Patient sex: F
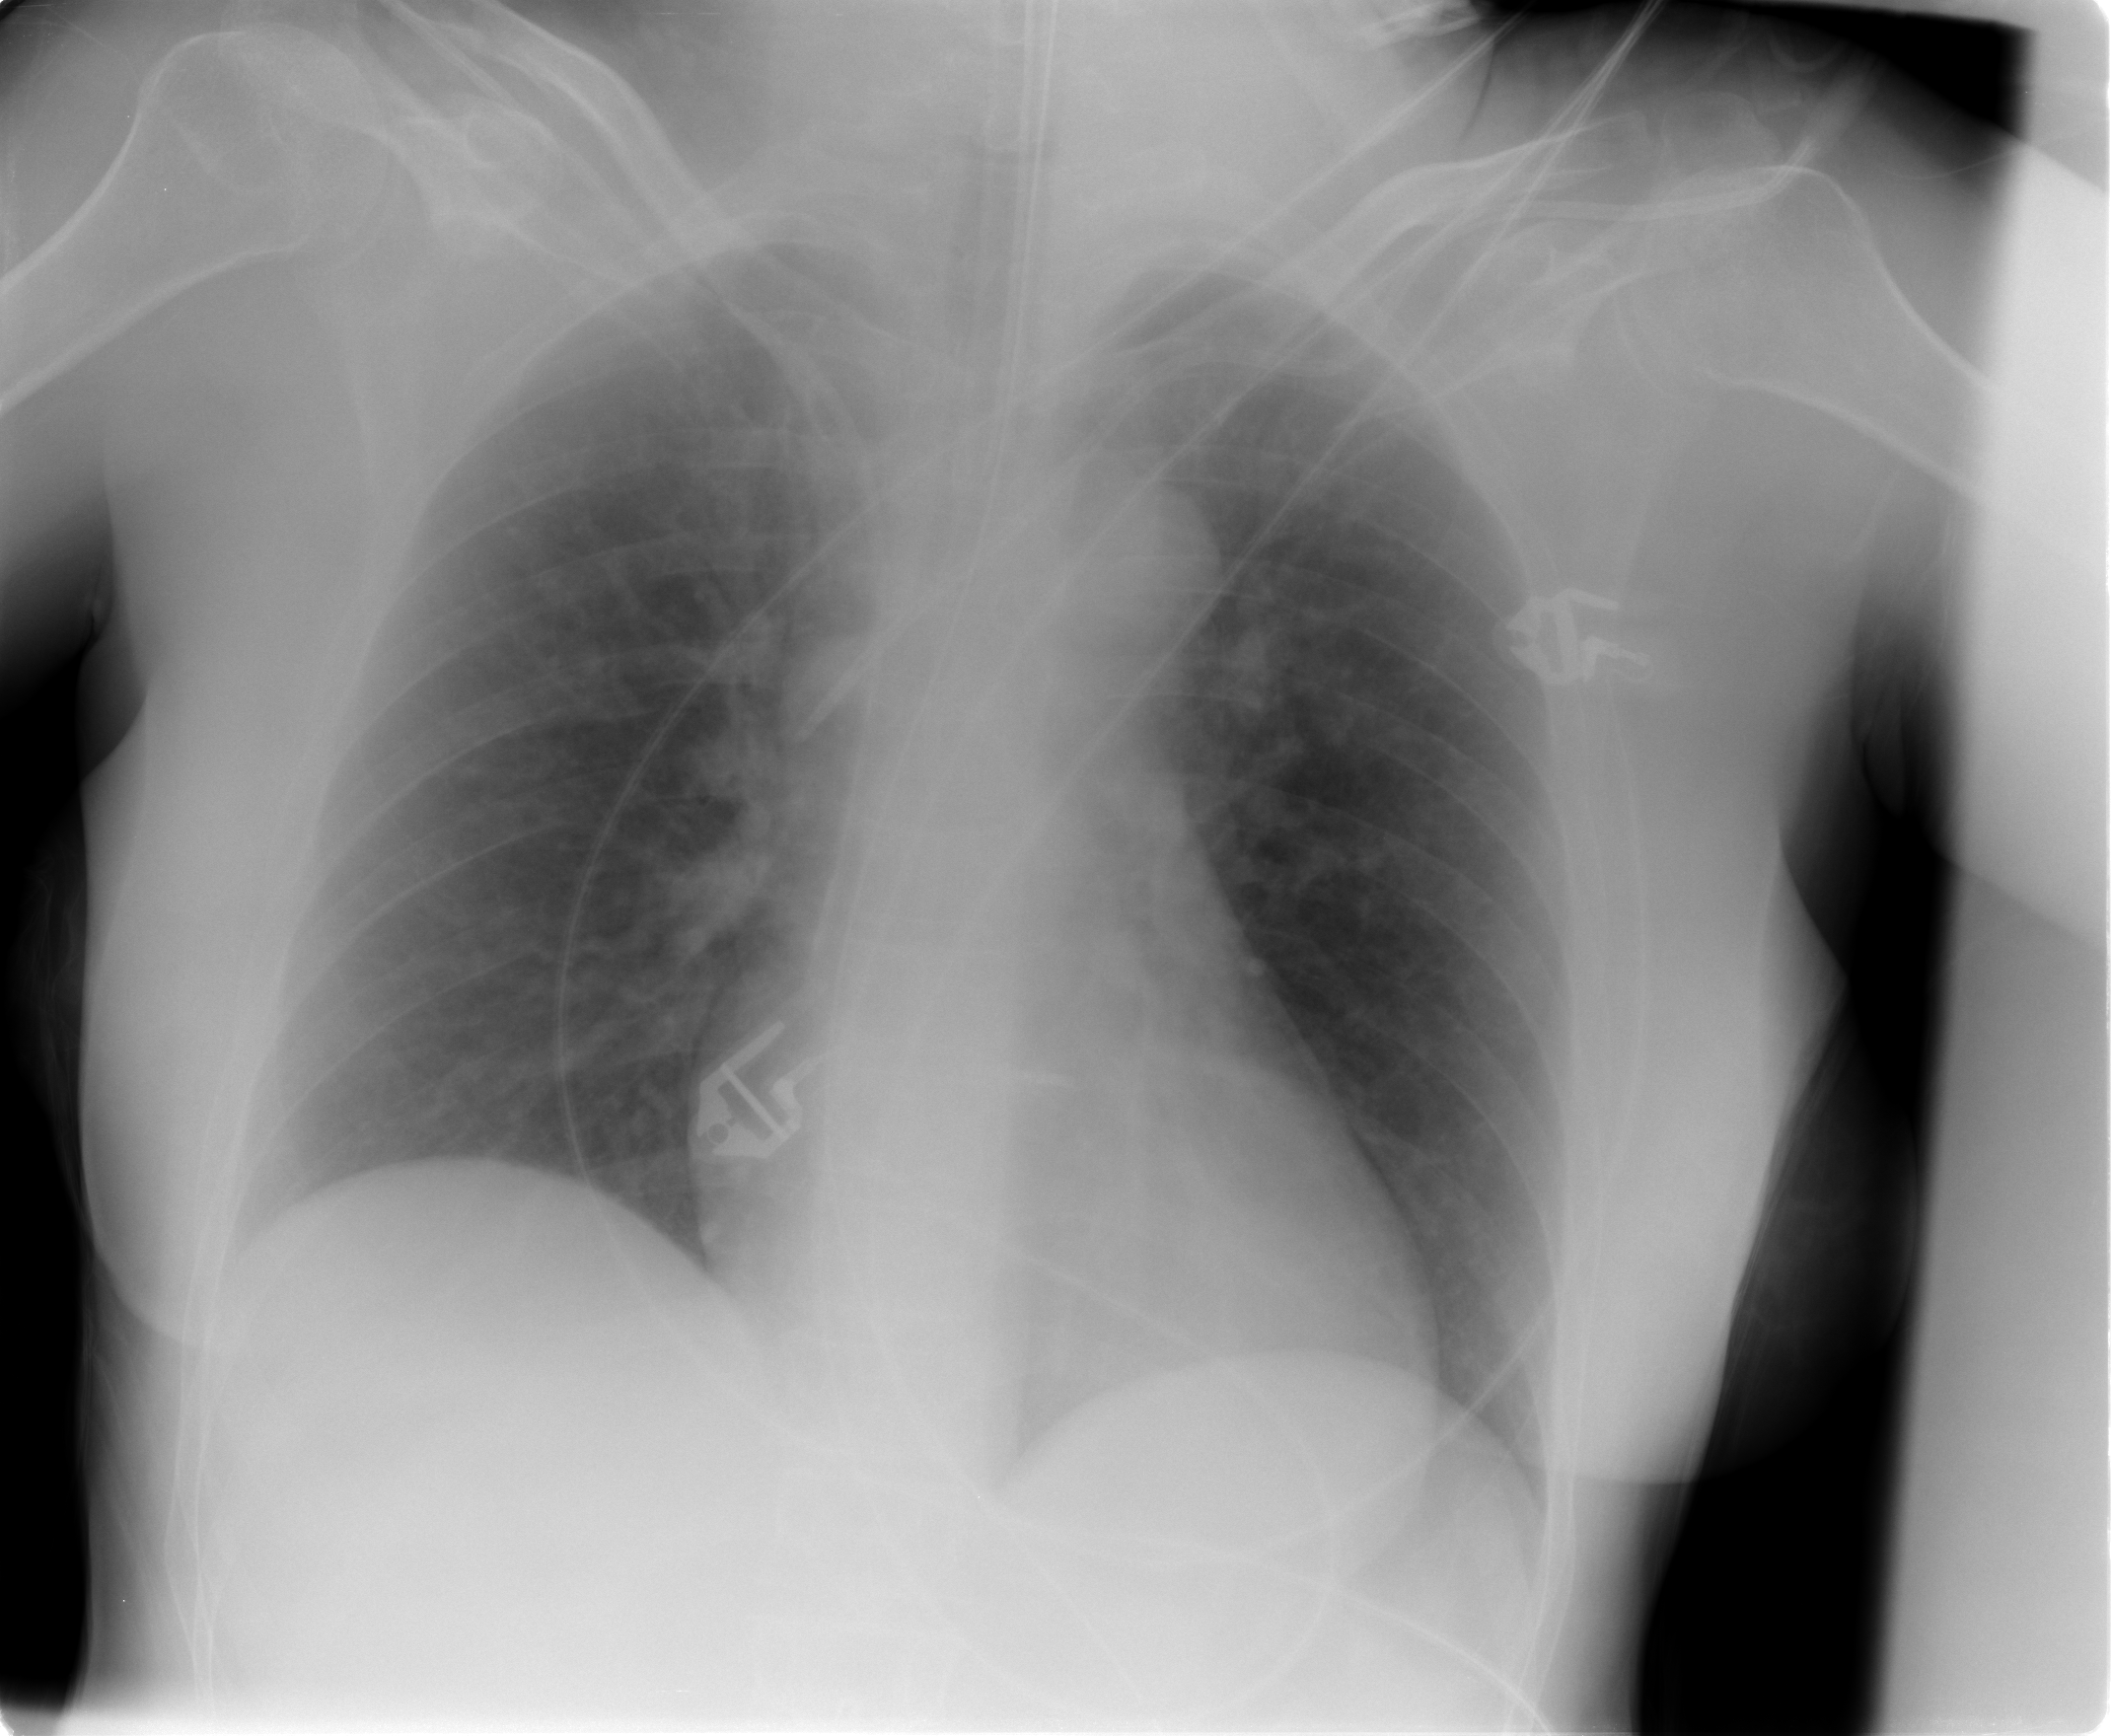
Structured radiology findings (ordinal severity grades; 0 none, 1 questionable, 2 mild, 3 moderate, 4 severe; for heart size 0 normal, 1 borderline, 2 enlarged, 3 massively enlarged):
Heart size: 0
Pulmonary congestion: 1
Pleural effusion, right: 0
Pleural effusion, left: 0
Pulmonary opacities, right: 2
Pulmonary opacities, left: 2
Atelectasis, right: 2
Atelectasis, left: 2